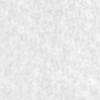
Label: no_change